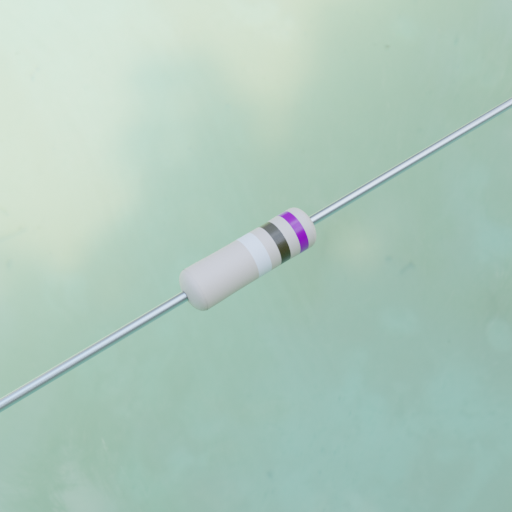
Resistor colour bands (in order): white, black, violet